Interaction volume radius: 5 \u00c5
Interaction volume height: 15 \u00c5
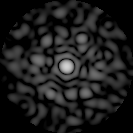
Disorder parameter: 0.8742